Question: I try to see source of source android-support-v4.jar and get:
"The jar of this class file belongs to container and 'Android Private Libraries' "

Where to obtain and attach 'Android Private Libraries' source?
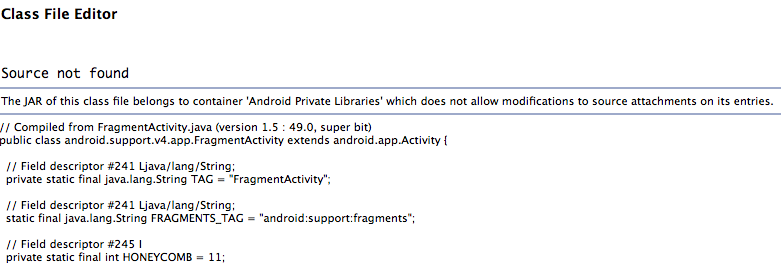
Answer: There are many question on that.
Basically the 'android-support-v4.jar' need to be in 'Referenced Libraries' by right click, 'Build Path'.., 'Add to Path'. Then in 'Referenced Libraries', right click 'properties' on 'android-support-v4' and set the sources.
Taken from <URL> and
<URL> . Please go through the answers. They'll help you.